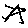
Label: star